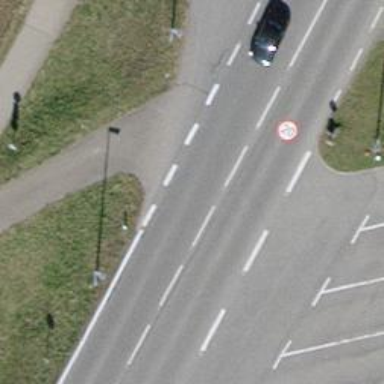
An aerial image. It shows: Secondary road with asphalt surface.